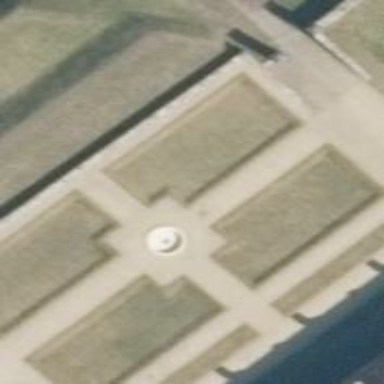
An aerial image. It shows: Fountain.